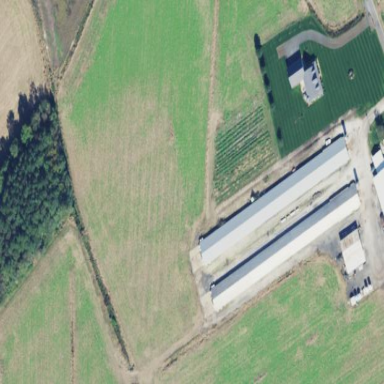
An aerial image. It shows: Farm auxiliary building.